Question: In short, after adding Airpush banner ad to XML (I followed the <URL>, I get following error upon startup of the application:
> Failed to inflate android.view.InflateException: Binary XML file line
119: Error inflating class
I've added Airpush banner add inside layout XML like this:
'''
<com.kuepm.ixmvw184326.AdView
xmlns:ap="http://schemas.android.com/apk/res-auto"
android:id="@+id/myAdView"
android:layout_width="wrap_content"
android:layout_height="wrap_content"
ap:animation="fade"
ap:banner_type="inappad"
ap:placementType="interstitial"
ap:test_mode="true"
ap:canShowMR="false"
/>
'''
Instantiation problem is exposed also after switching to live preview of XML:
> The following classes could not be instantiated:
- com.kuepm.ixmvw184326.AdView

What is wrong?
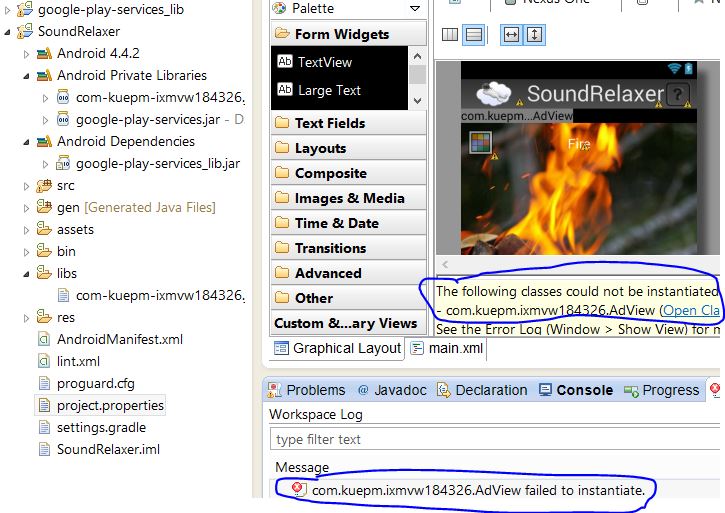
Answer: After a lot of invested time I found out was wrong with Google Play Services library setup. I didn't find out what exactly, but after removing it and adding it again, the problem with instantiation is gone.